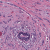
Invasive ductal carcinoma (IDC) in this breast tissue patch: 1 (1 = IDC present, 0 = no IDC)